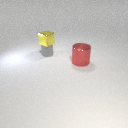
small gray rubber cylinder below small yellow metal cube